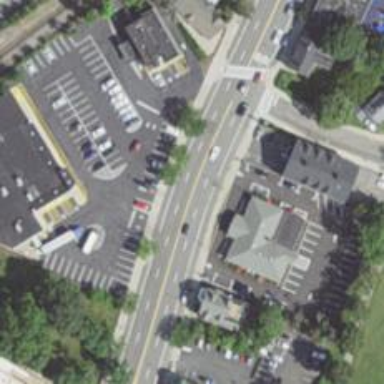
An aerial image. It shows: Secondary road with asphalt surface surrounded by commercial establishments.